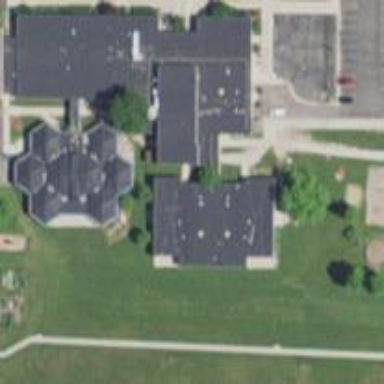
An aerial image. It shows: School building.